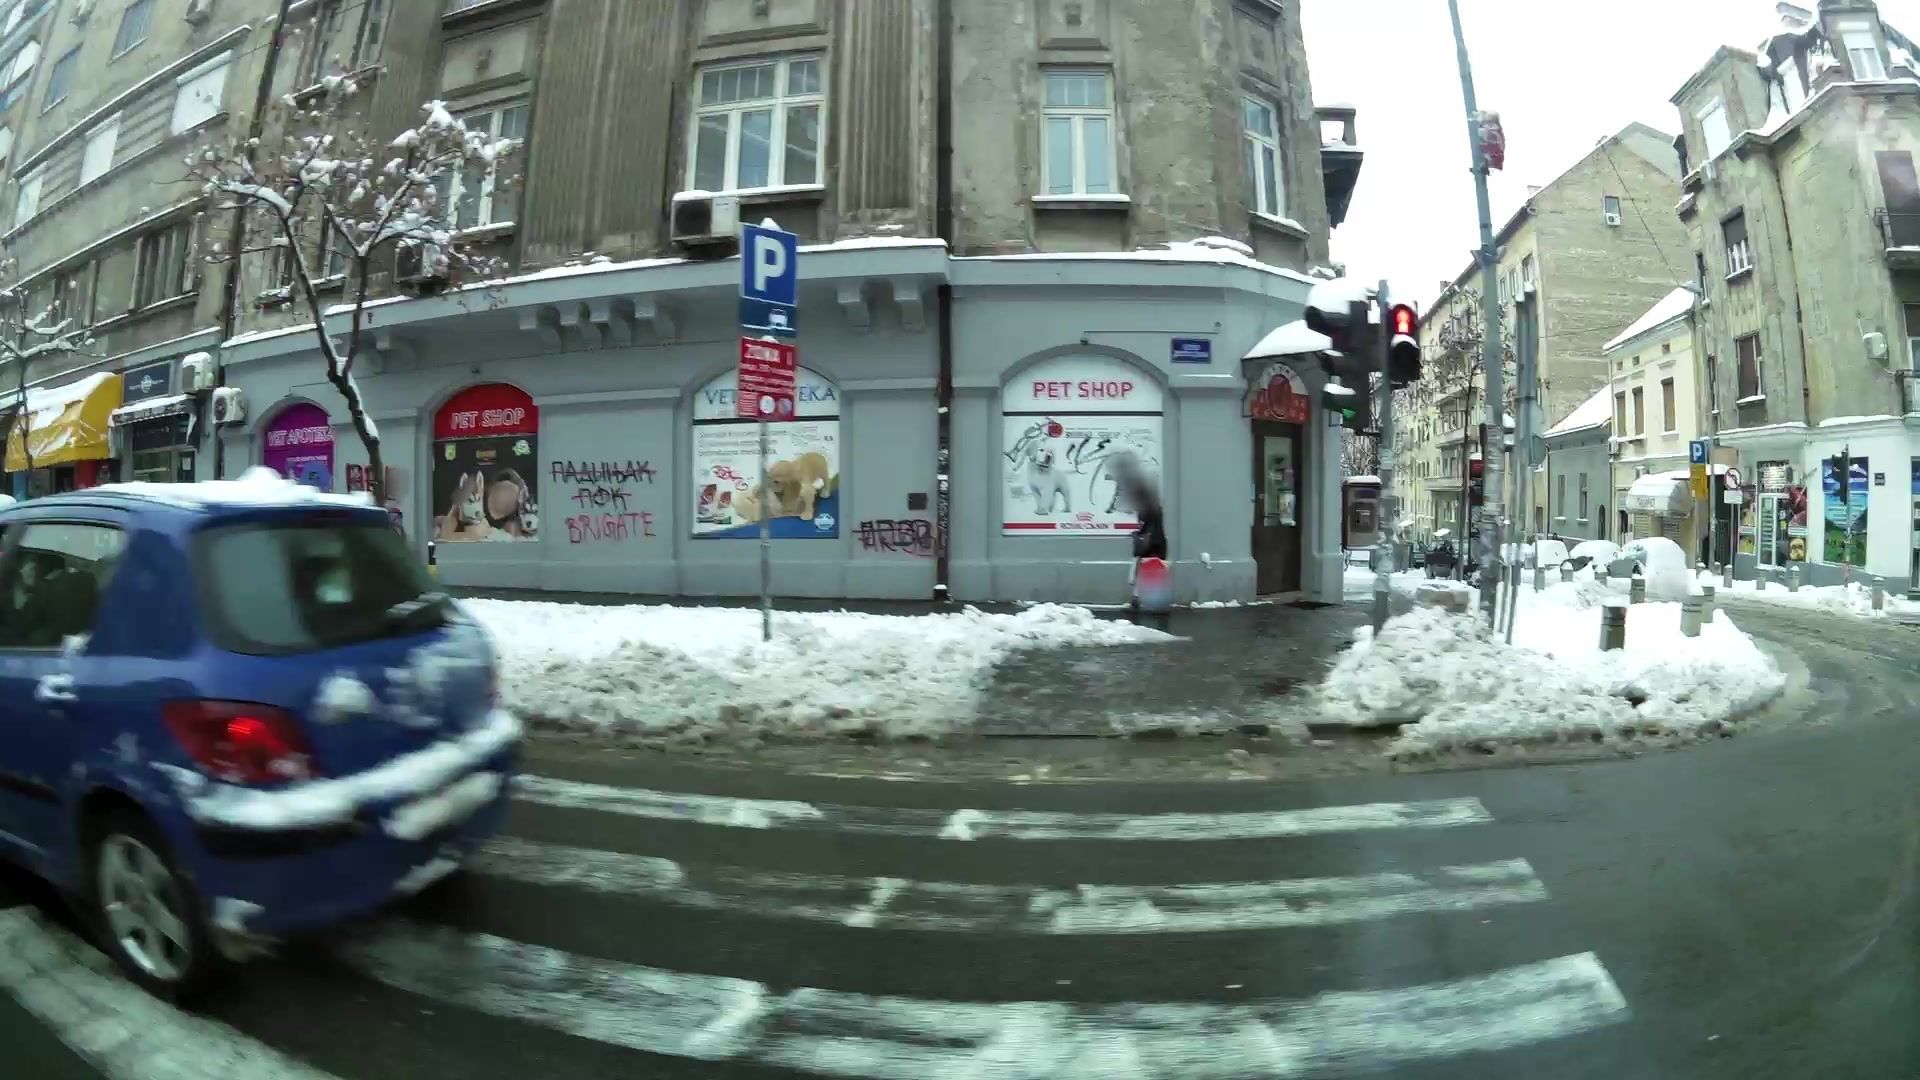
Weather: snowy
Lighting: day
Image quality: good
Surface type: driving surface
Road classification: footway
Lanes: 4
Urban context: urban centre
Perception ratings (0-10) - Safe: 2.86, Lively: 7.75, Beautiful: 4.75, Boring: 2, Depressing: 3.55, Wealthy: 6.04